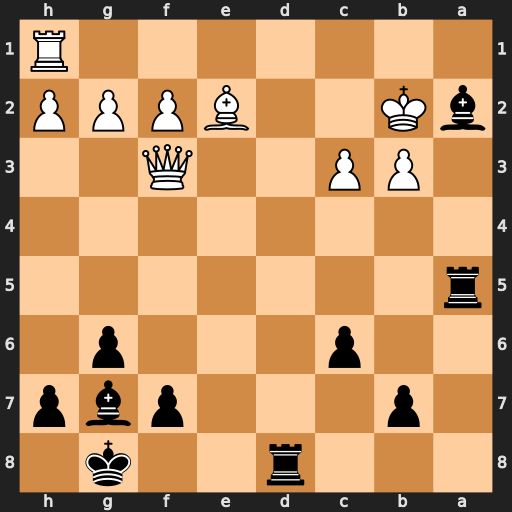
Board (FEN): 3r2k1/1p3pbp/2p3p1/r7/8/1PP2Q2/bK2BPPP/7R
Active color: b
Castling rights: -
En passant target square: -
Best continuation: Rd2+ Kc1 Bh6